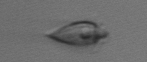
Label: Oxytoxum